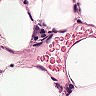
Metastatic tissue present: no